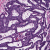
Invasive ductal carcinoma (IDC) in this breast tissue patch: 1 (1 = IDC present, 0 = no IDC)